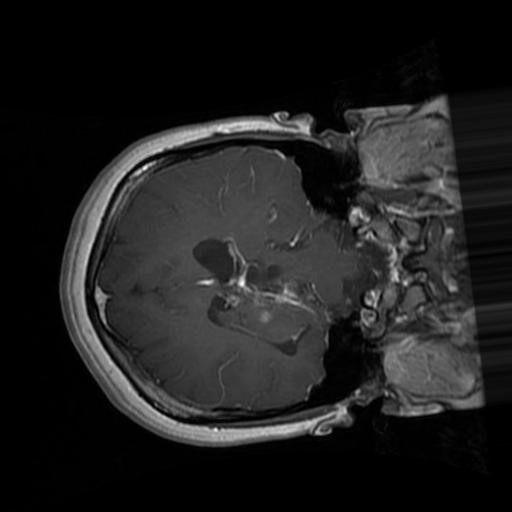
Label: brain_glioma